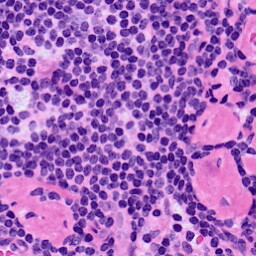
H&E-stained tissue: LymphNode